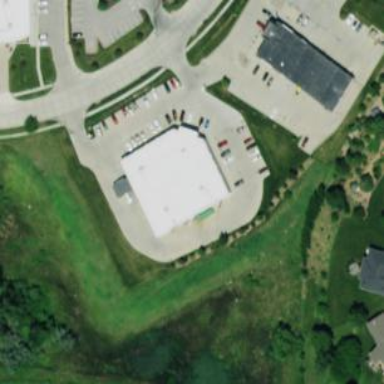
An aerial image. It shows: Retail building.